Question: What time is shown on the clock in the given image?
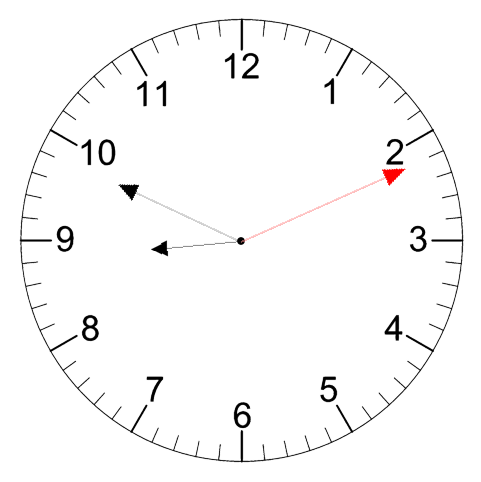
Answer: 08:49:11